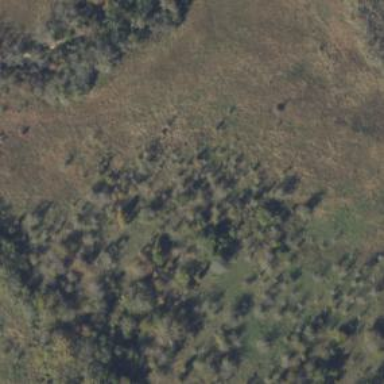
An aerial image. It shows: Wooded meadow.